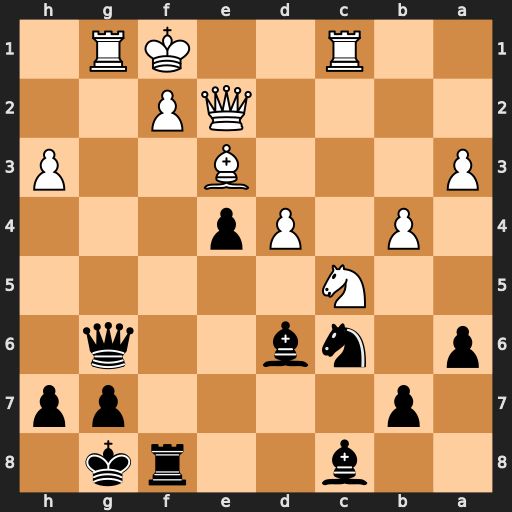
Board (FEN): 2b2rk1/1p4pp/p1nb2q1/2N5/1P1Pp3/P3B2P/4QP2/2R2KR1
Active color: b
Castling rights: -
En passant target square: -
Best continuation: Bxh3+ Ke1 Qxg1+